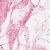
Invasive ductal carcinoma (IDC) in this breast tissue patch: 0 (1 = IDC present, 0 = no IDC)